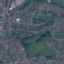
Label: Residential